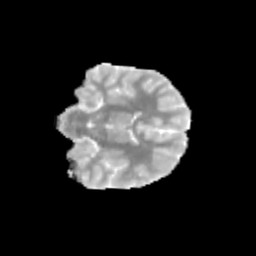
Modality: MD
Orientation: coronal
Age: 9
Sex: female
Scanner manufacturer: siemens
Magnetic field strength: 3 T
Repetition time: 3.8 s
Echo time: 0.07 s